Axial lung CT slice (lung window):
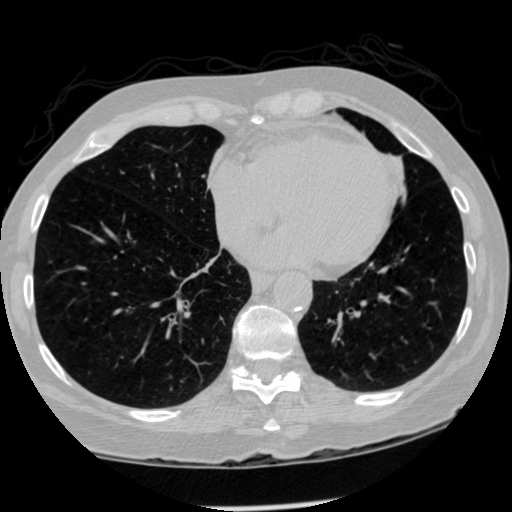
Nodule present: no